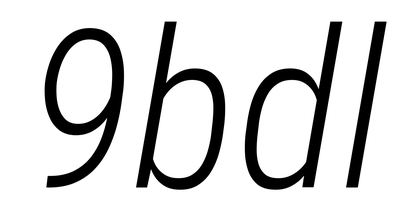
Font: Roboto-Italic_Condensed_Light_Italic